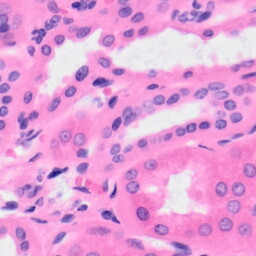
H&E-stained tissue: Kidney